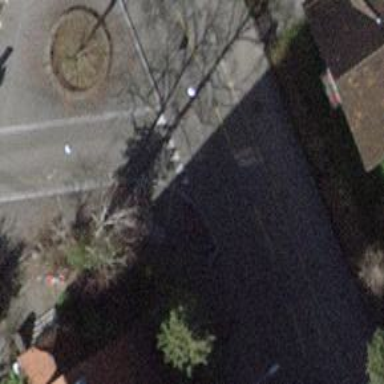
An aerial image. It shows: Unmarked crossing on footway.